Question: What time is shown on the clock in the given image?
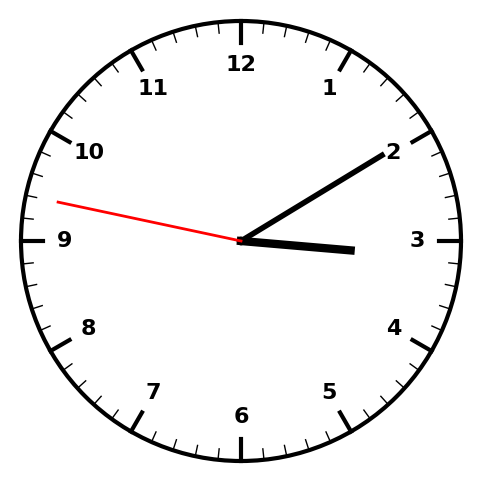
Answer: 03:09:47